Interaction volume radius: 10 \u00c5
Interaction volume height: 15 \u00c5
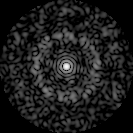
Disorder parameter: 0.849